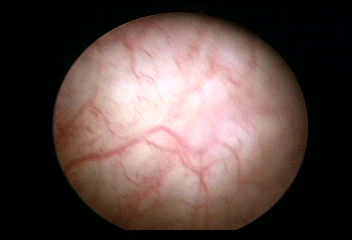
Modality: WLC
Class: Normal mucosa
Bladder cancer association: No